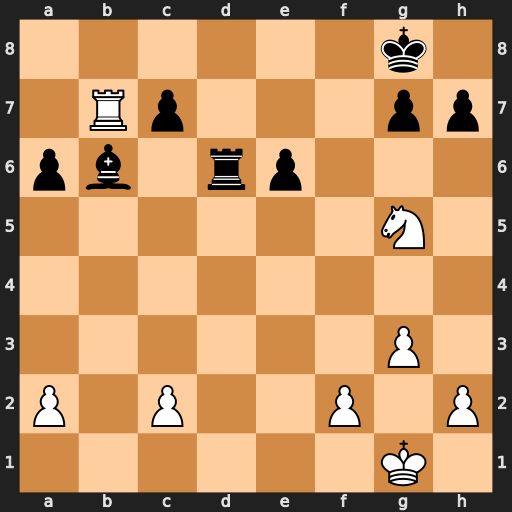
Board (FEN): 6k1/1Rp3pp/pb1rp3/6N1/8/6P1/P1P2P1P/6K1
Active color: w
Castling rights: -
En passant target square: -
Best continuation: Rb8+ Rd8 Rxd8#